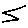
Label: zigzag